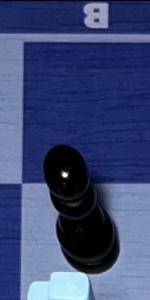
Label: Pawn_Black